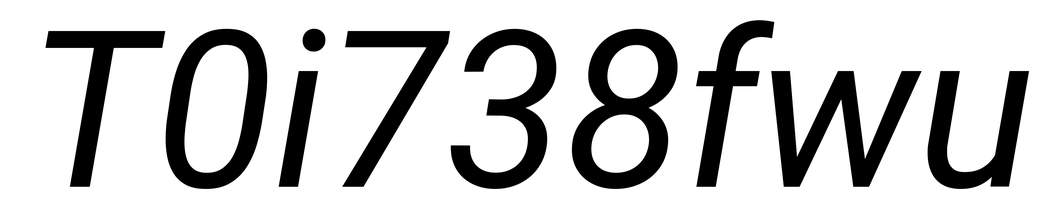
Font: Roboto-Italic_Italic